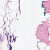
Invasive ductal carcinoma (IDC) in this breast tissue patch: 0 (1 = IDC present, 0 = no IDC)